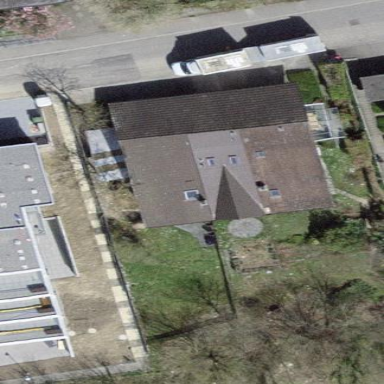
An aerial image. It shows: Building with tile roof.